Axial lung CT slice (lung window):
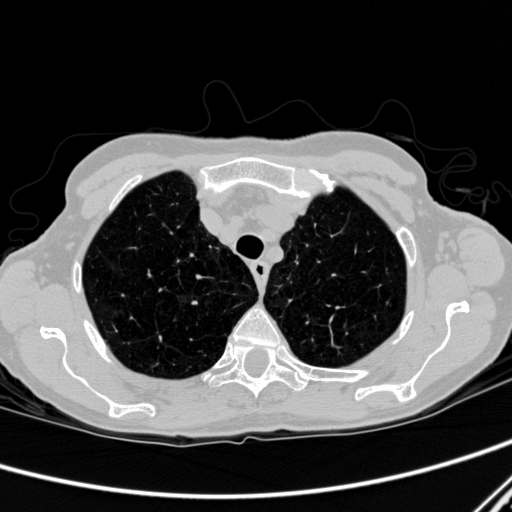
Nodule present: no